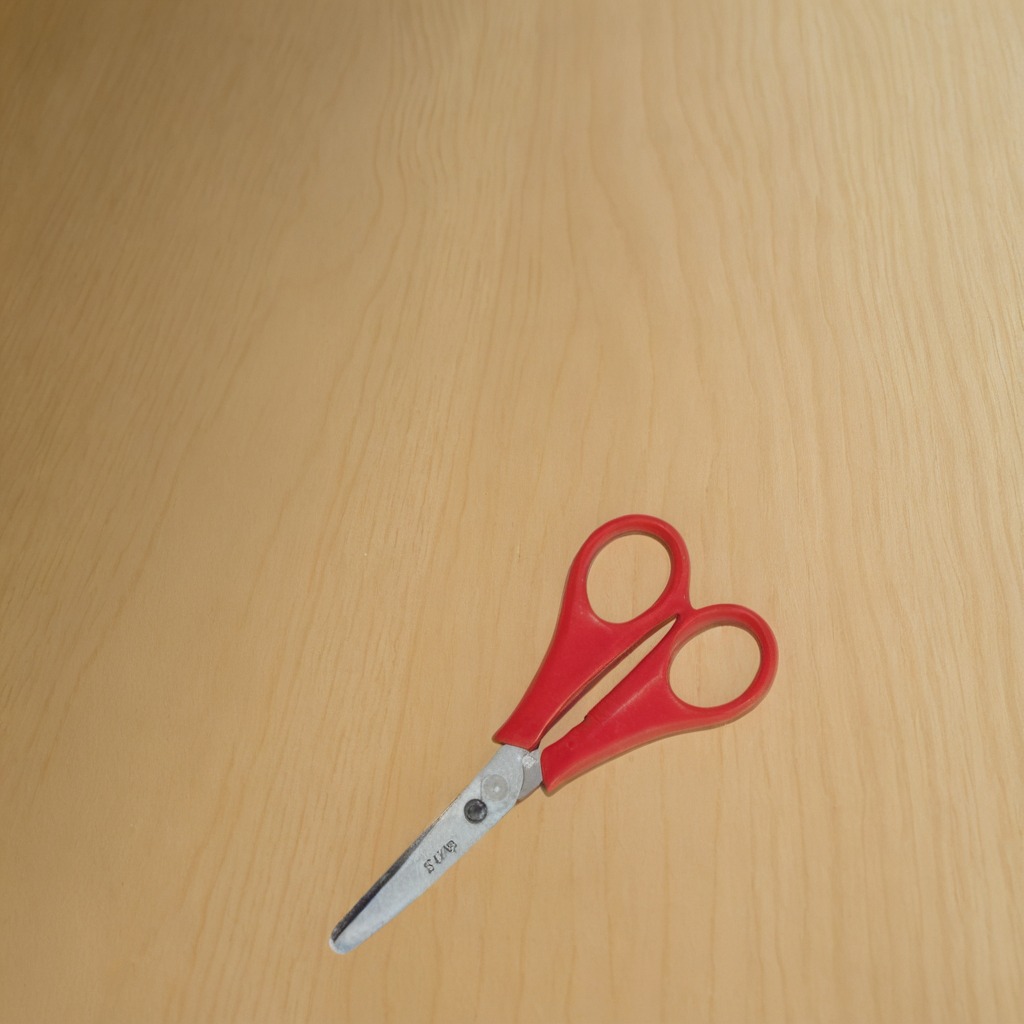
A scissor is lying on the plywood surface in a paint workshop lit by afternoon window light.